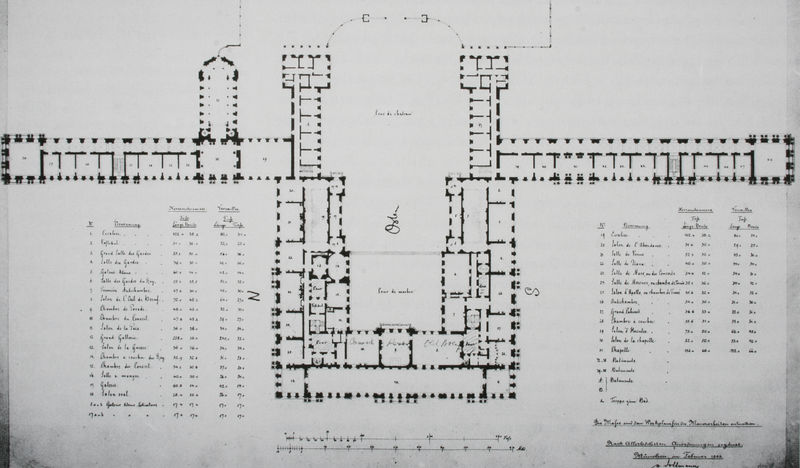
Titel: Grundriss des Hauptgeschosses von Herrenchiemsee, Ausführungsplan mit Maßangaben zu sämtlichen Räumen
Künstler: Georg Dollmann
Schlagwörter: flügel, weiß, fenster, frankreich, paris, raum, schwarz, säulen, zeichnung, zimmer, gebäude, schloss, masse, alt, architektur, barock, kirche, schrift, ansicht, türen, hof, türe, weis, saal, zahlen, galerie, gang, innenhof, münchen, palast, schwarzweiss, text, beschriftung, flur, räume, entwurf, altar, kathedrale, kirchenschiff, mittelschiff, orgel, querhaus, mauern, zentral, kapelle, plan, gothik, legende, grundriss, massstab, aufriss, versailles, antichambre, atrium, chambre, dreiflügelanlage, enfilade, versaille, kapellen, pavillons, säle, trackt, himmelsrichtungen, flure, planzeichnung, nyphenburg, lgende, mansart, 1640, zantral, grand salle, räumw, größenmass, massee